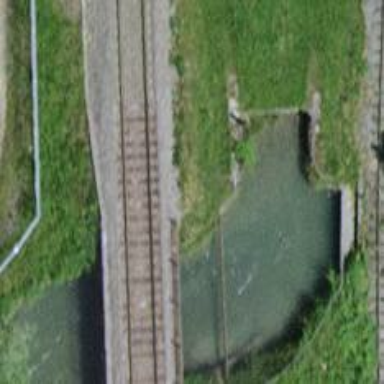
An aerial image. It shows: Bridge with electrified rail tracks and contact line.